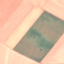
Land use / land cover: AnnualCrop